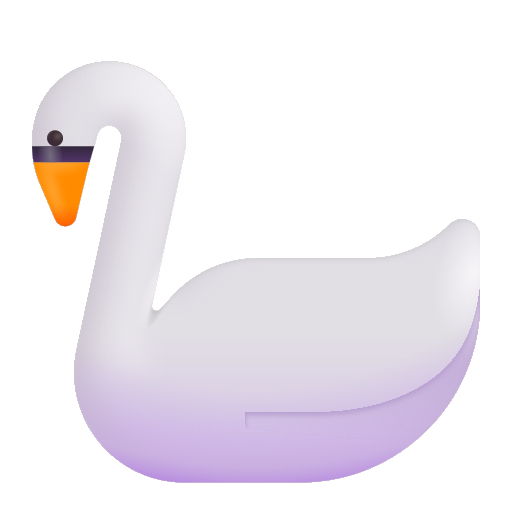
swan color